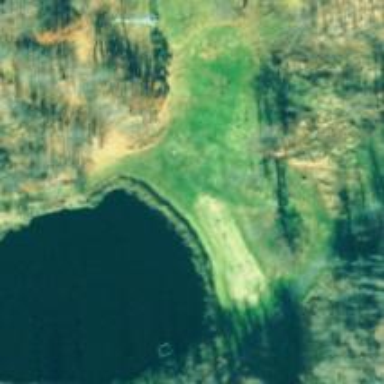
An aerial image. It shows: Golf hole.